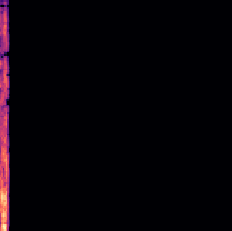
Sound class: Helicopter